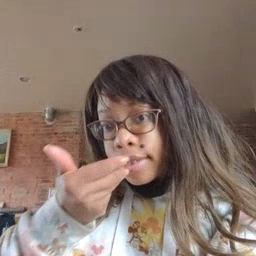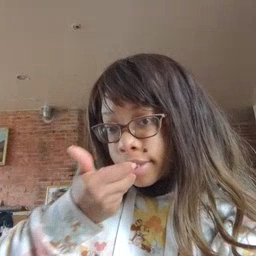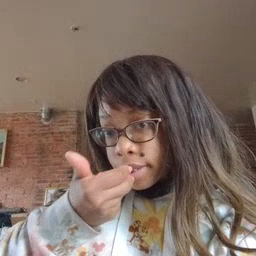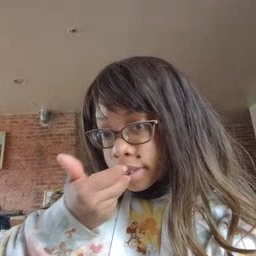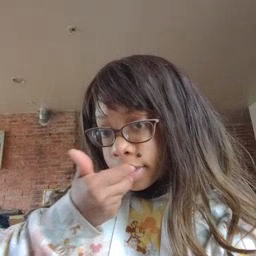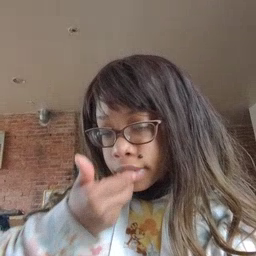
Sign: pizza